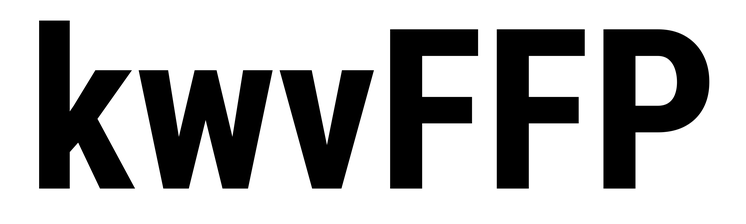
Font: Roboto_Condensed_Bold